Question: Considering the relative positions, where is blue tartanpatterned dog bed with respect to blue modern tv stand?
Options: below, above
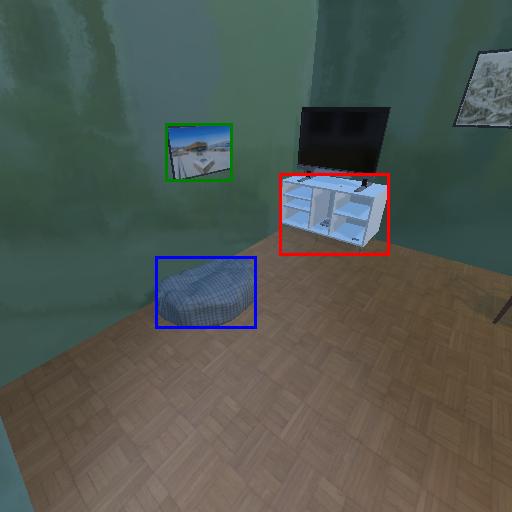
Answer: below